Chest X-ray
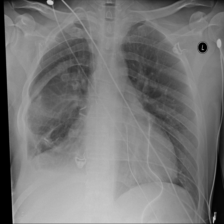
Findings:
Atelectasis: negative
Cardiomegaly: negative
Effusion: negative
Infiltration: negative
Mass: negative
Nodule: negative
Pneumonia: negative
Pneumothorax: negative
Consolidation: negative
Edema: negative
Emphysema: negative
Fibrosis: negative
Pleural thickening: negative
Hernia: negative